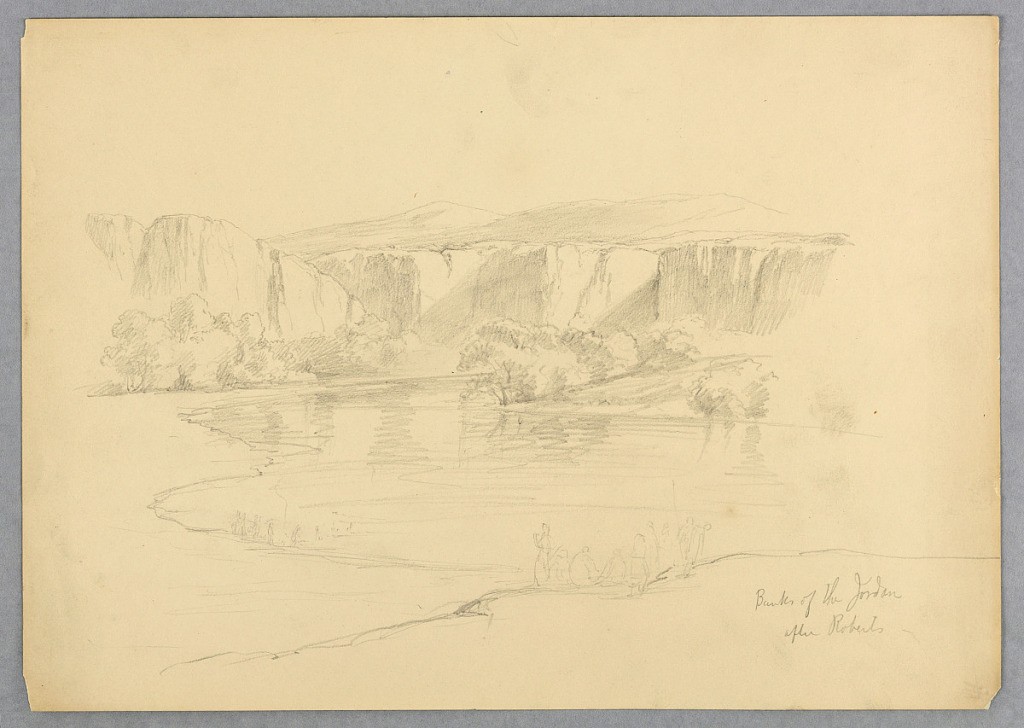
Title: Banks of the Jordan
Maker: Daniel Huntington, American, 1816–1906
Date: ca. 1878
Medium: Graphite on paper
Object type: Drawing
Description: Water, center, curving around a low bank, with high, steep cliffs beyond. Figures faintly outlined in foreground and at edge of water.